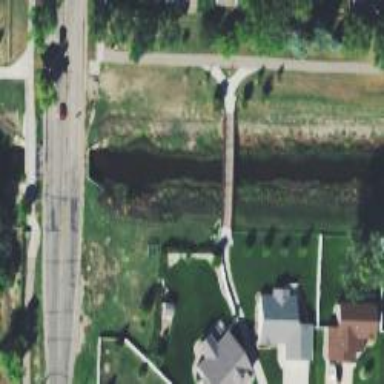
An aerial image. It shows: Footway bridge.